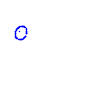
Particle: proton